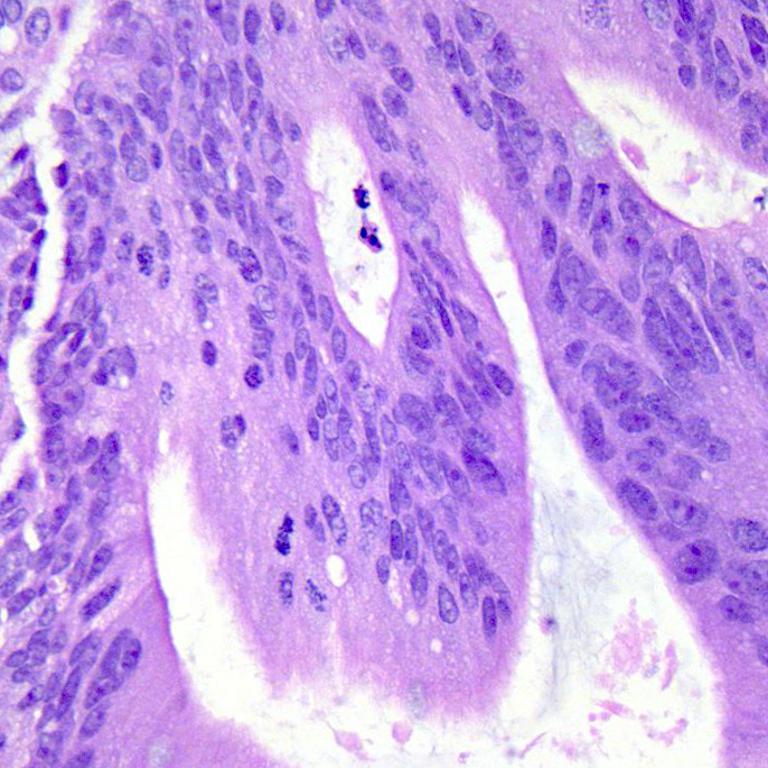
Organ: colon
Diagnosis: adenocarcinomas